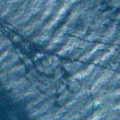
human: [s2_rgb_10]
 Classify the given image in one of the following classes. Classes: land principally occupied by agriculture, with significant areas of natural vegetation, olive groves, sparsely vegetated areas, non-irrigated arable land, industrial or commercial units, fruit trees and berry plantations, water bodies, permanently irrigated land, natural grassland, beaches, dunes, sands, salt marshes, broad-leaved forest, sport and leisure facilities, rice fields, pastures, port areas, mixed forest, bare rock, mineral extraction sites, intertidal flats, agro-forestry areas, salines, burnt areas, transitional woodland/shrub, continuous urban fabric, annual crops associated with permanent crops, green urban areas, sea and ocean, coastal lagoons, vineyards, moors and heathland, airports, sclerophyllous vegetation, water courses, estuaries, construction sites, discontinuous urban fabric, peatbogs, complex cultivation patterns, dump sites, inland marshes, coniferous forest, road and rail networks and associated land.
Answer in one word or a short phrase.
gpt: sea and ocean